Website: bh-photo
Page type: receipt
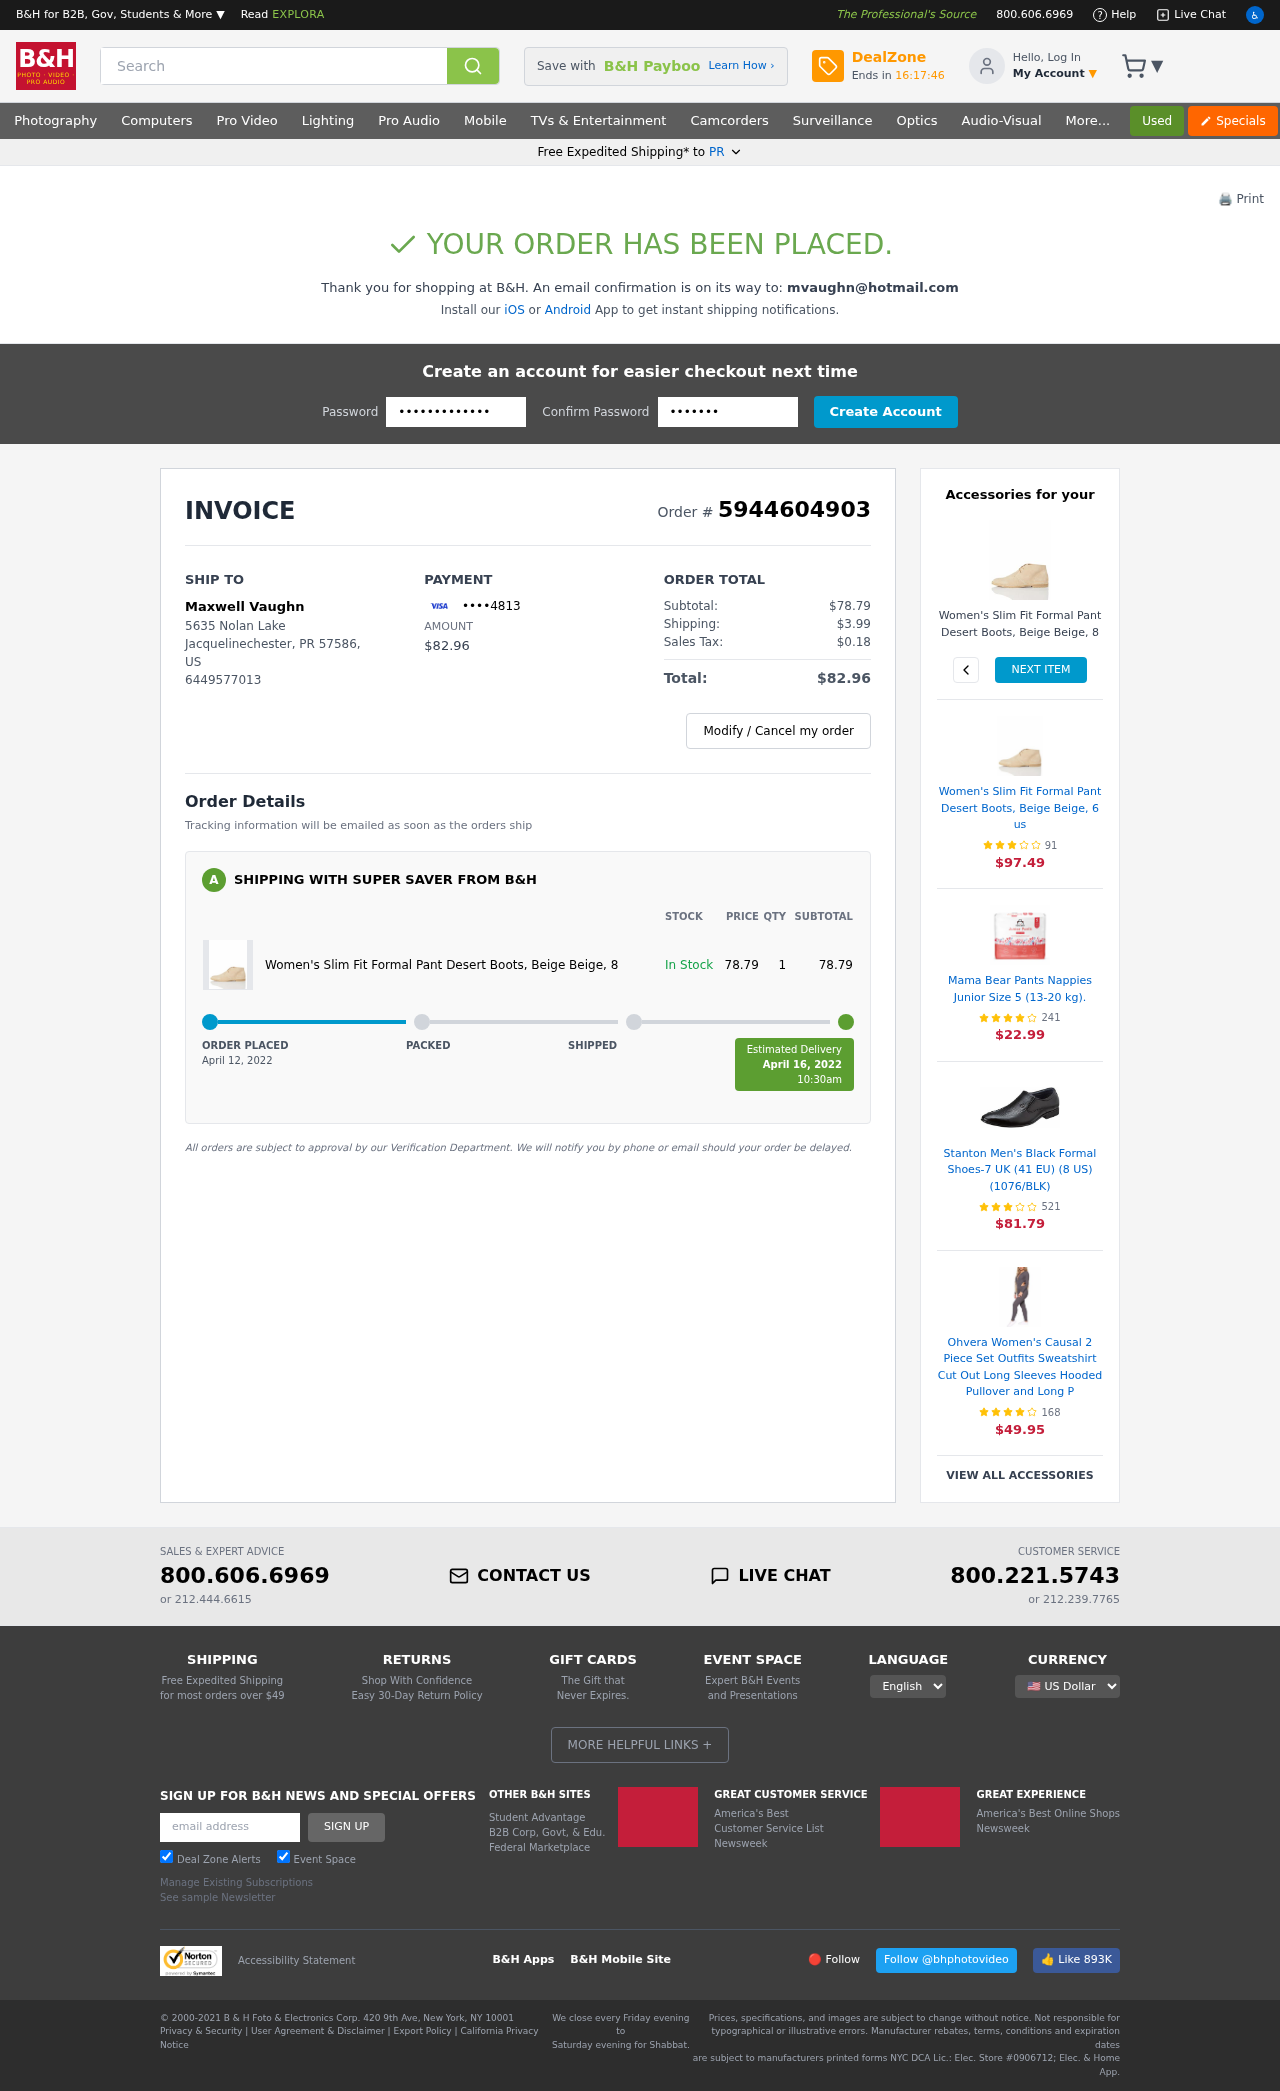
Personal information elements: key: PII_CARD_LAST4
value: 4813
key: PII_CITY
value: Jacquelinechester
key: PII_EMAIL
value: mvaughn@hotmail.com
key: PII_FULLNAME
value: Maxwell Vaughn
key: PII_PHONE
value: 6449577013
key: PII_POSTCODE
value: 57586
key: PII_STATE
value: PR
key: PII_STATE_ABBR
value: PR
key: PII_STREET
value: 5635 Nolan Lake
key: PII_COUNTRY_CODE
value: US
Product elements: key: PRODUCT1_NAME
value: Women's Slim Fit Formal Pant Desert Boots, Beige Beige, 8
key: PRODUCT1_PRICE
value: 78.79
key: PRODUCT1_QUANTITY
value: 1
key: PRODUCT1_NAME2
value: Women's Slim Fit Formal Pant Desert Boots, Beige Beige, 8
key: PRODUCT2_NAME
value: Women's Slim Fit Formal Pant Desert Boots, Beige Beige, 6 us
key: PRODUCT2_NUM_RATINGS
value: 91
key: PRODUCT2_PRICE
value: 97.49
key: PRODUCT3_NAME
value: Mama Bear Pants Nappies Junior Size 5 (13-20 kg).
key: PRODUCT3_NUM_RATINGS
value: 241
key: PRODUCT3_PRICE
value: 22.99
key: PRODUCT4_NAME
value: Stanton Men's Black Formal Shoes-7 UK (41 EU) (8 US) (1076/BLK)
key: PRODUCT4_NUM_RATINGS
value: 521
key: PRODUCT4_PRICE
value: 81.79
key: PRODUCT5_NAME
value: Ohvera Women's Causal 2 Piece Set Outfits Sweatshirt Cut Out Long Sleeves Hooded Pullover and Long P
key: PRODUCT5_NUM_RATINGS
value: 168
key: PRODUCT5_PRICE
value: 49.95
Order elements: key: ORDER_ID
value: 5944604903
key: ORDER_TOTAL
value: $82.96
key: ORDER_SUBTOTAL
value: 78.79
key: ORDER_SUBTOTAL
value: $78.79
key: ORDER_SHIPPING_COST
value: $3.99
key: ORDER_TAX
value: $0.18
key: ORDER_DATE
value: April 12, 2022
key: ORDER_DELIVERY_DATE
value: April 16, 2022
Search elements: key: HEADER_SEARCH
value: Search